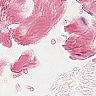
Metastatic tissue present: no